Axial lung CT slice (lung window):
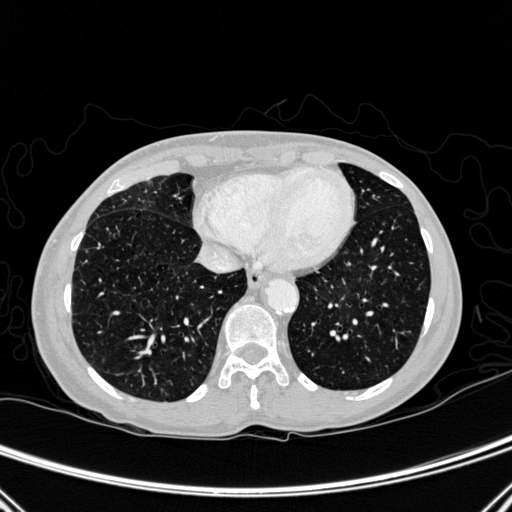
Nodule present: no